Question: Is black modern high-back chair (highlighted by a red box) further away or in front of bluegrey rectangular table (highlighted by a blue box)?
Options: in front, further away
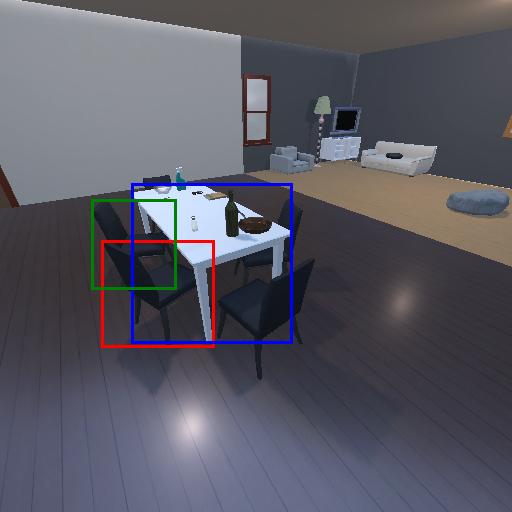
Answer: in front